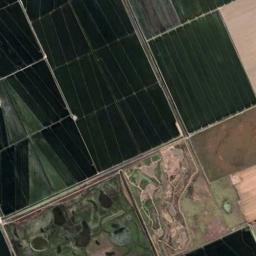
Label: rectangular_farmland